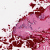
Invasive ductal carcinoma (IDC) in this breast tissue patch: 0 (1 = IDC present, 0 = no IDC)